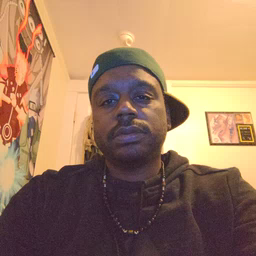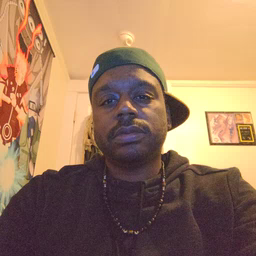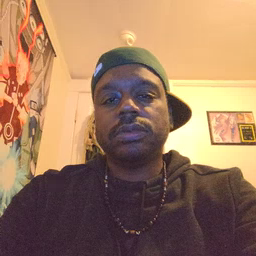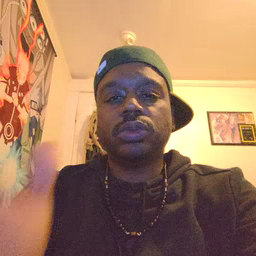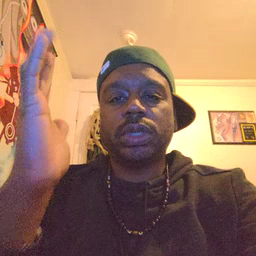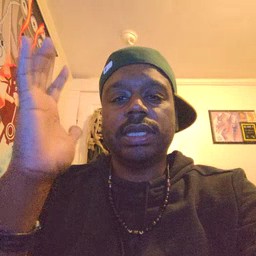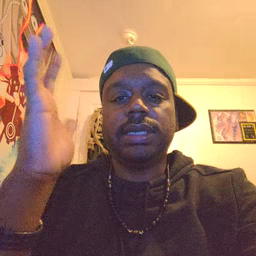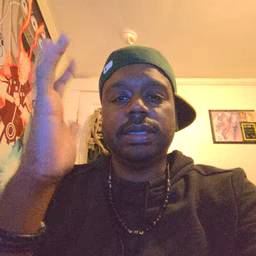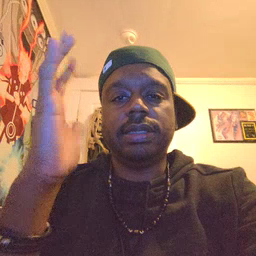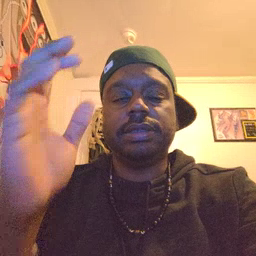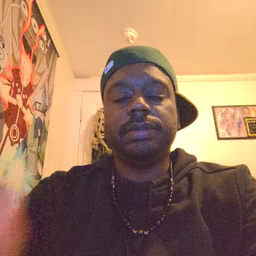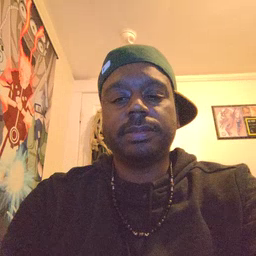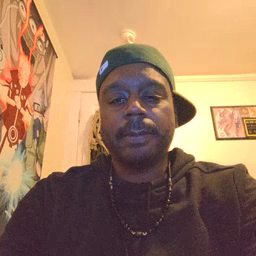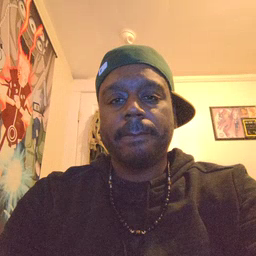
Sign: tree